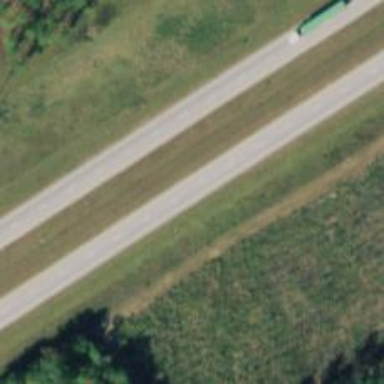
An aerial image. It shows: Dual carriageway trunk highway with asphalt surface. It is expressway.